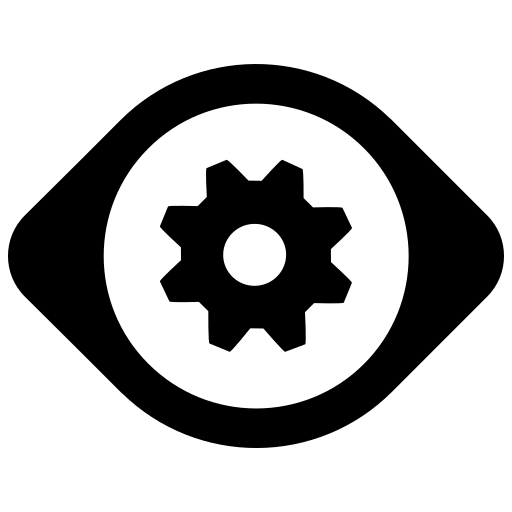
Tags: icon, FontAwesome, fa-icon, brand, phabricator